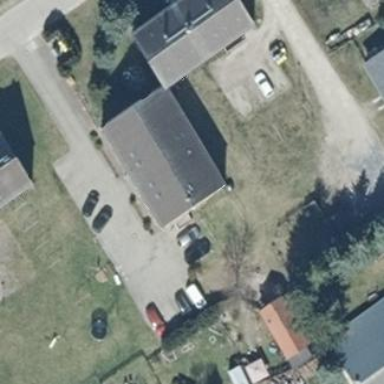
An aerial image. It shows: Residential building with gabled roof oriented along one side.